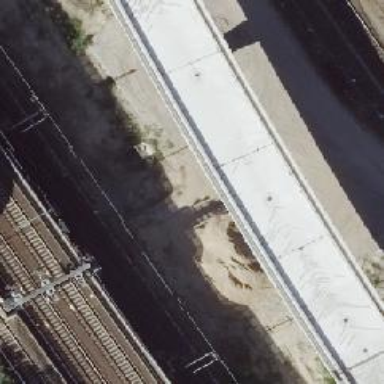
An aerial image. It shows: Bridge for electrified rail.